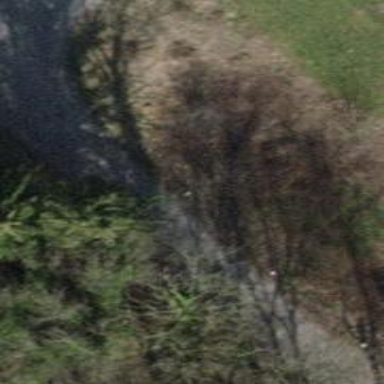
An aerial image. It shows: Unclassified road on bridge.